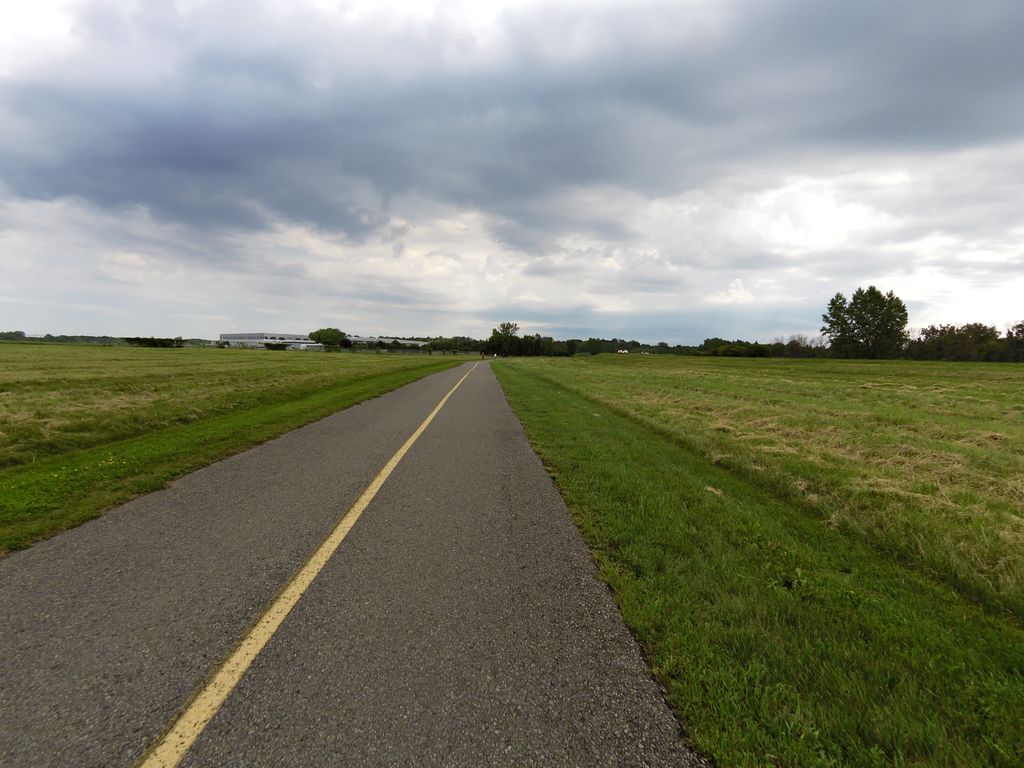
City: ottawa-gatineau